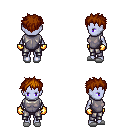
a pixel art fantasy rpg character, female body template, dark elf, purple skin, steel chest armor, metal pants, brunette bedhead hairstyle, gold gloves, white slippers, four views (front, back, left, right), 2x2 character sprite sheet, small pixel art, hard edges, no anti-aliasing